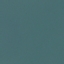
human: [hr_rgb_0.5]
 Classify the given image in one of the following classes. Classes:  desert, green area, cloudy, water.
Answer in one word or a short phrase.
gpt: water